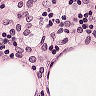
Metastatic tissue present: no